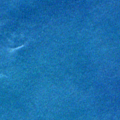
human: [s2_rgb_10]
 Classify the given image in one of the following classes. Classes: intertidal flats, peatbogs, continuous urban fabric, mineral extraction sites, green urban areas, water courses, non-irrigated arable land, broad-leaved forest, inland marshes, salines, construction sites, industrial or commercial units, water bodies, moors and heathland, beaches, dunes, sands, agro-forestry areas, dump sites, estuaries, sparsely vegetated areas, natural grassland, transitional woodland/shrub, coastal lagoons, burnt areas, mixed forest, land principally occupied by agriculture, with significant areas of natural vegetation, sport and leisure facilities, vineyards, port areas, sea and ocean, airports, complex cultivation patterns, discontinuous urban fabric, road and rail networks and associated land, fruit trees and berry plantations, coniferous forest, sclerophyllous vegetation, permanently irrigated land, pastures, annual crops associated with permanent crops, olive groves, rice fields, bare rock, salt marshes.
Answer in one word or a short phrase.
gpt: sea and ocean